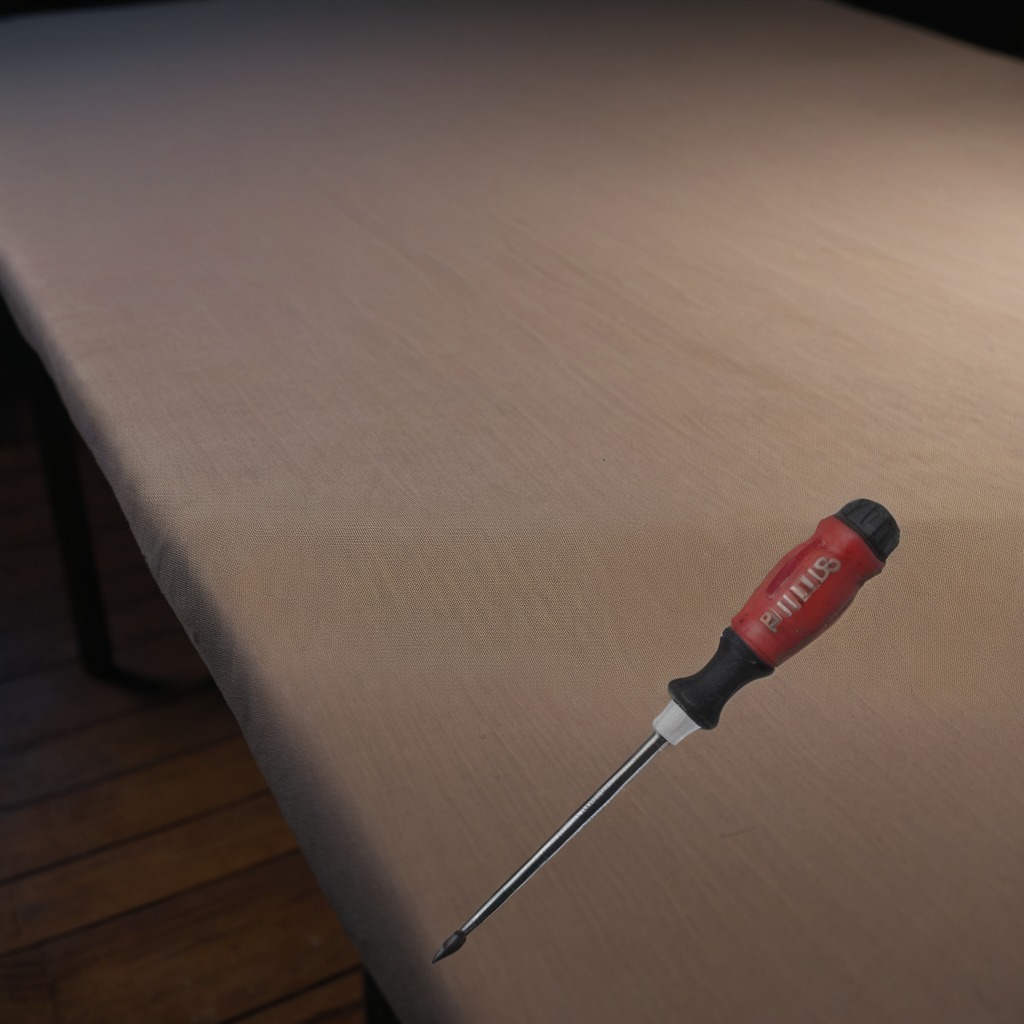
A screwdriver lies on a wooden table.